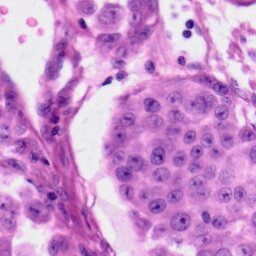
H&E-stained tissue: Skin